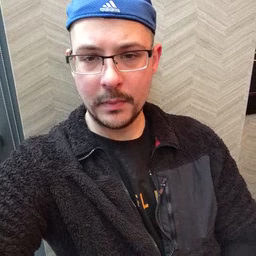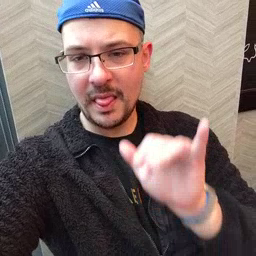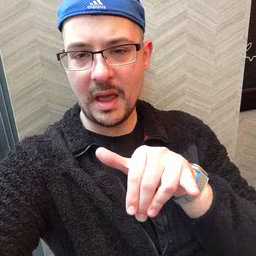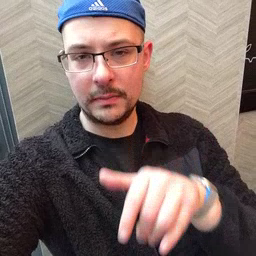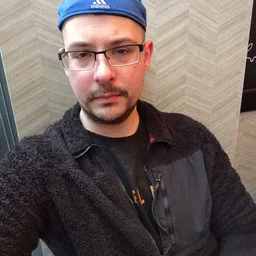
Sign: that